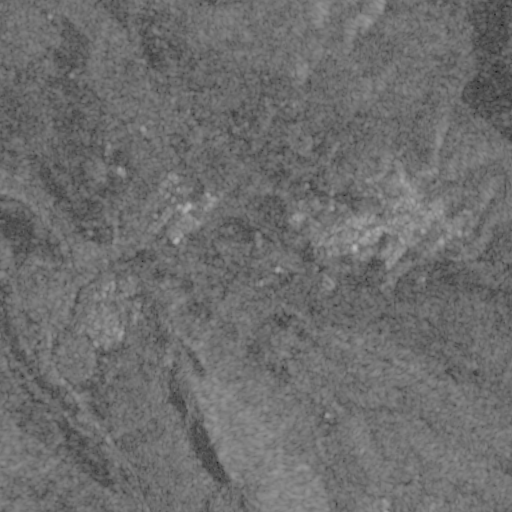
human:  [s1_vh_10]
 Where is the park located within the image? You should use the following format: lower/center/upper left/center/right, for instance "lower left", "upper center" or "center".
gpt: The park is located in the center right of the image.
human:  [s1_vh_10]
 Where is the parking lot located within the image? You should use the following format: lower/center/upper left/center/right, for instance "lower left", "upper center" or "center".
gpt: The parking lot is located in the center right of the image.
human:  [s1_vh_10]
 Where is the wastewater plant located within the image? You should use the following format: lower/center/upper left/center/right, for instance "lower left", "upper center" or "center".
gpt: The wastewater plant is located in the center left of the image.
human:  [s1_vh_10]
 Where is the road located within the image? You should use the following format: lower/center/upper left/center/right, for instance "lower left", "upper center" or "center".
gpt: There is no road in the image.

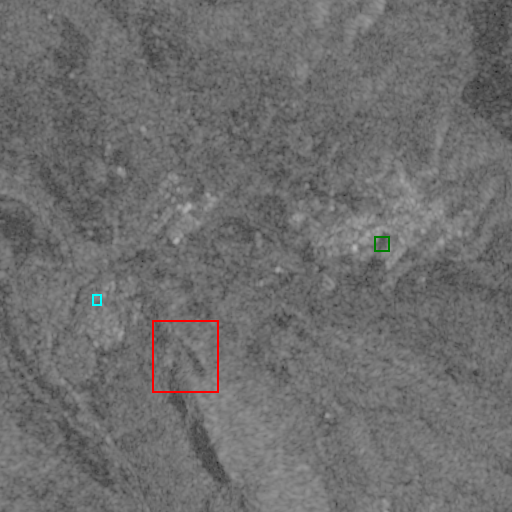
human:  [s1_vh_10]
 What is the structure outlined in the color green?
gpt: The structure outlined in green is a park.
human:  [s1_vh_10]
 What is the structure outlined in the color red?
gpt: The structure outlined in red is a quarry.
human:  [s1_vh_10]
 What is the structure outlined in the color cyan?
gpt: The structure outlined in cyan is a wastewater plant.
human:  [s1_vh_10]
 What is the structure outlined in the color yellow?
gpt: There is no yellow outline.